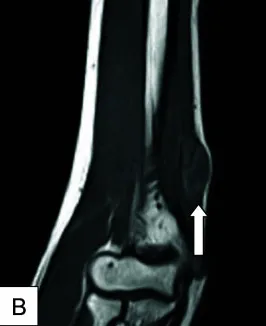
Coronal T1-weighted.
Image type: radiology (mri)